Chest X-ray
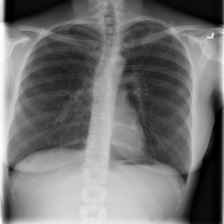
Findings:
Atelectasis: negative
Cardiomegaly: negative
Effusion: negative
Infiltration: negative
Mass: negative
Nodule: negative
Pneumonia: negative
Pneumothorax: negative
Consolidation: negative
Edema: negative
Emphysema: negative
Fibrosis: negative
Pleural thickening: negative
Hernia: negative